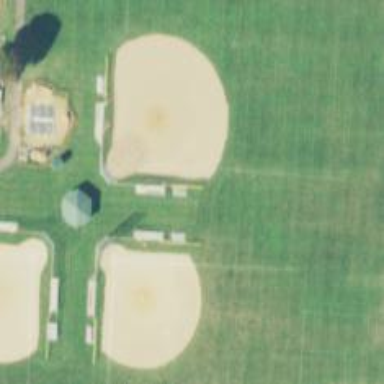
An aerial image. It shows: Baseball pitch for leisure land.